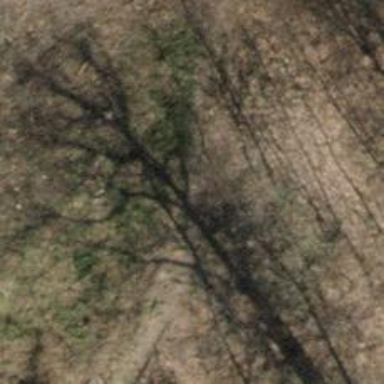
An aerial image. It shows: Unpaved path with excellent trail visibility.